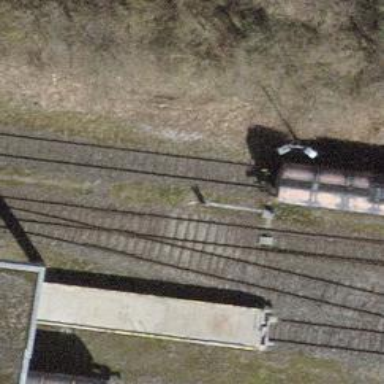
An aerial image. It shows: Railway switch.